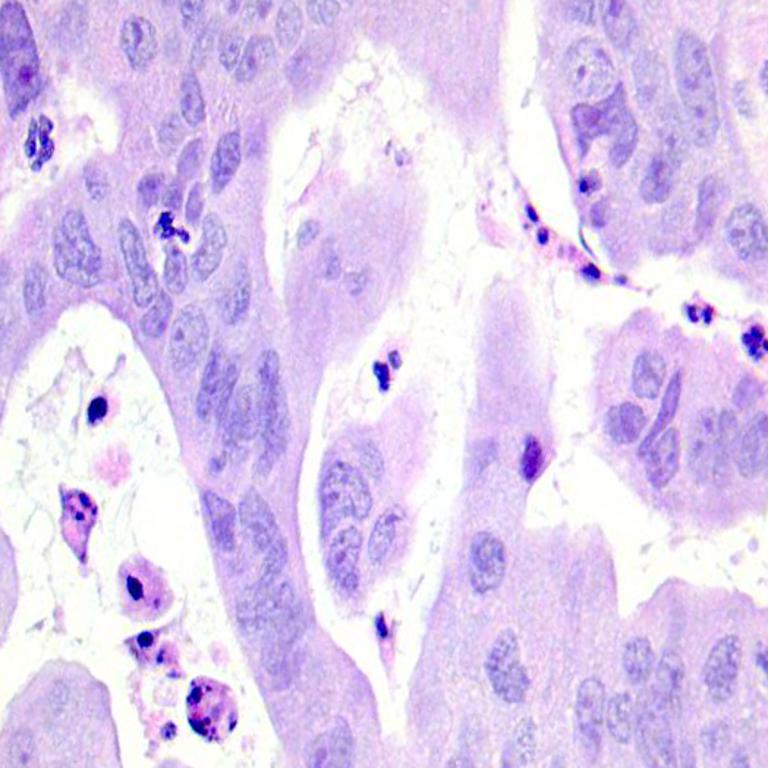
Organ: colon
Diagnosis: adenocarcinomas